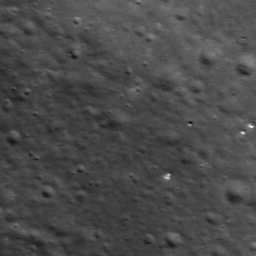
Host type: background_regolith
Lunar coordinates: latitude nan, longitude nan